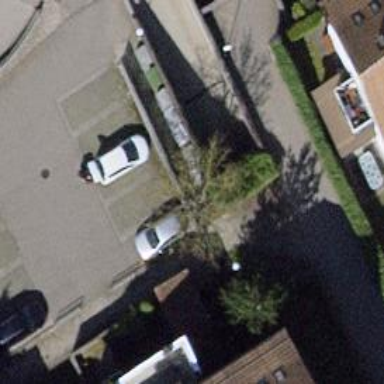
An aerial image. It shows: Parking entrance.